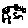
Label: moon